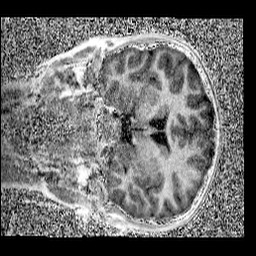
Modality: UNIT1
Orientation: coronal
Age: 11
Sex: male
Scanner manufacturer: siemens
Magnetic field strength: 3 T
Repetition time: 4 s
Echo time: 0.00299 s